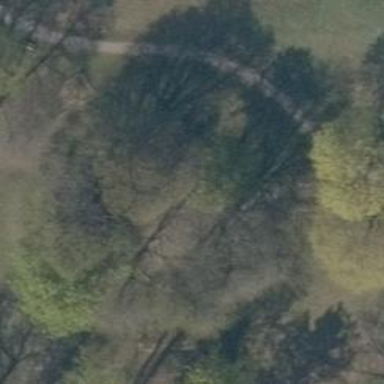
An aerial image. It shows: Disc golf tee.